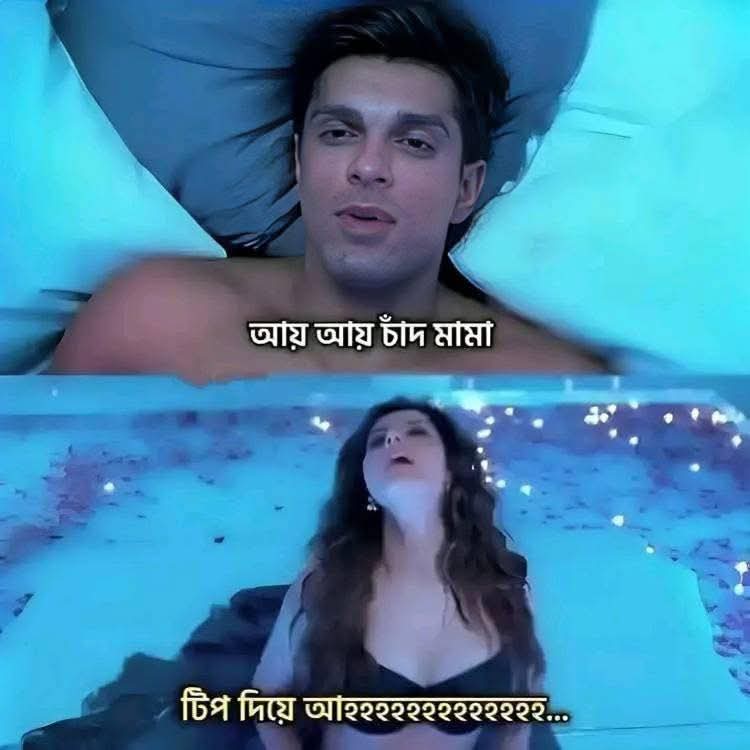
Text: আয় আয় চাঁদ মামা
টিপ দিয়ে আহহহহ२२२२२२२२२...
Label: Non Hate